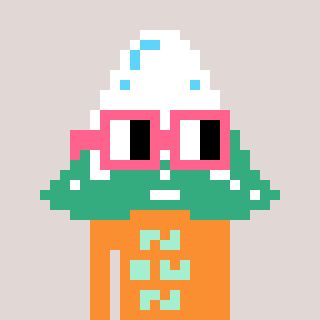
a pixel art character with square pink glasses, a snowy mountain-shaped head and a orange-colored body on a warm background